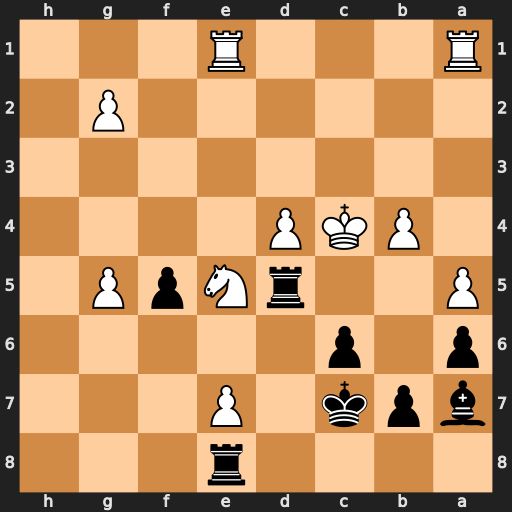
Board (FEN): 4r3/bpk1P3/p1p5/P2rNpP1/1PKP4/8/6P1/R3R3
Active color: b
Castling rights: -
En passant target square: -
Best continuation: Bxd4 Rad1 Bxe5 Rxd5 cxd5+